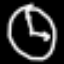
Label: clock